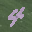
Label: 4